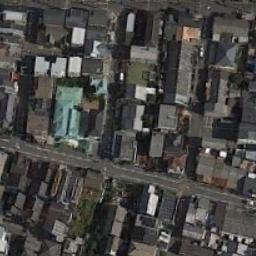
Label: residential